Question: I do not want to use hardcoded widths and table tags to generate the layout I want to achieve, but my CSS skills aren't developed quite yet. My layout is as follows:
'''
<div id="container">
<div id="DataType">
Type of Data Request <input type="text" />
</div>
<div id="Arguments" >
Arguments <textarea name="arguments" rows="4" cols="45" ></textarea>
</div>
<div id="TargetEnvironment" >
Target Environment <input type="text" />
</div>
<div id="SubmitButton">
<button id="btnSubmit">Submit Request</button>
</div>
</div>
'''
and I would like to have it behave a certain way with CSS. I can achieve it with tables and hard coded margins, but not with proper CSS. Here is what it currently looks like, and what I want it to look like

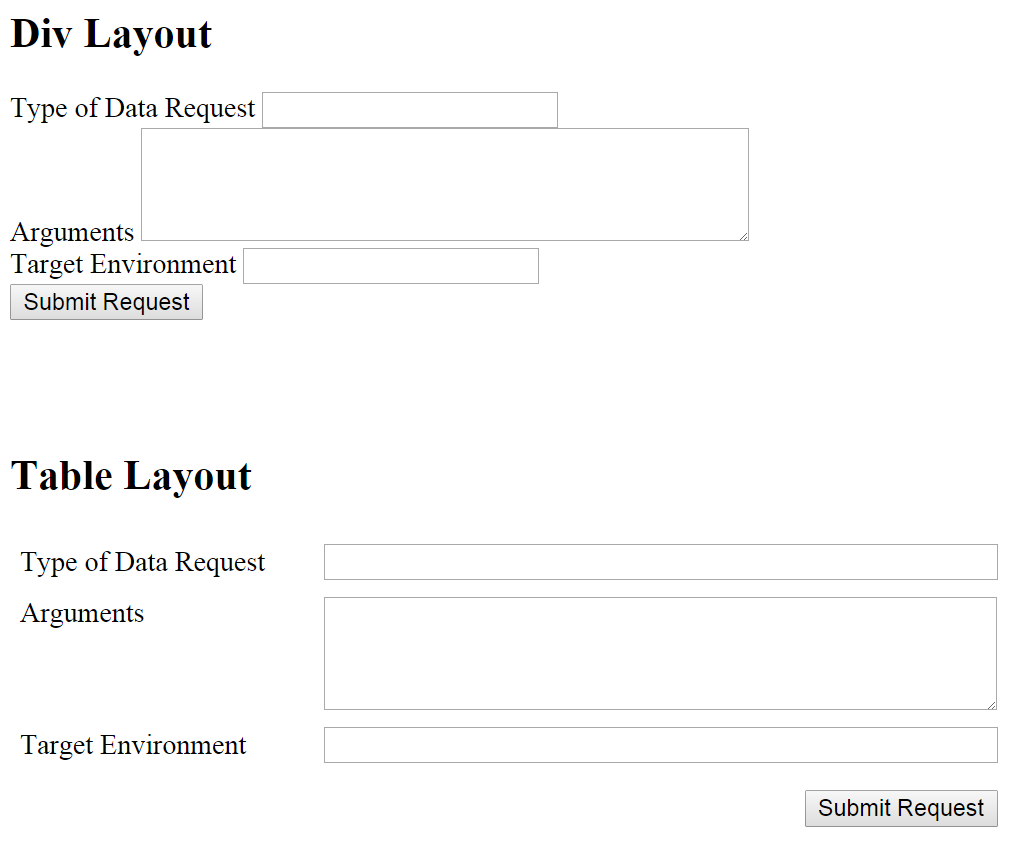
Answer: Here's a solution using 'float'.
'''
#container {
width: 500px;
}
label {
margin-top: 1em;
display: block;
vertical-align: top;
clear: right;
overflow: auto;
}
input, textarea {
width: 300px;
float: right;
padding: 2px;
}
button {
float: right;
}
'''
'''
<div id="container">
<label id="DataType">
Type of Data Request <input type="text" />
</label>
<label id="Arguments" >
Arguments <textarea name="arguments" rows="4" cols="45" ></textarea>
</label>
<label id="TargetEnvironment" >
Target Environment <input type="text" />
</label>
<label id="SubmitButton">
<button id="btnSubmit">Submit Request</button>
</label>
</div>
'''